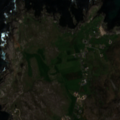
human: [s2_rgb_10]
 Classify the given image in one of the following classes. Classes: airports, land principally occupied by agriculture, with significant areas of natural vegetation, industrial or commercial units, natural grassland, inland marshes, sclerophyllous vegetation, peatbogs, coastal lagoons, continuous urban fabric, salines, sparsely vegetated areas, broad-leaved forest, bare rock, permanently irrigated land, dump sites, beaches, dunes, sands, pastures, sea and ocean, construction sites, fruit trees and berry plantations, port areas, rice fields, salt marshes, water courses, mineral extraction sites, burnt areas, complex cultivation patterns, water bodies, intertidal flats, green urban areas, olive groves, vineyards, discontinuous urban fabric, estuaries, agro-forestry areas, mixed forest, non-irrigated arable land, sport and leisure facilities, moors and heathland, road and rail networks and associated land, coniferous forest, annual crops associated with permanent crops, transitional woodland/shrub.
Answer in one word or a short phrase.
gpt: pastures, moors and heathland, sea and ocean